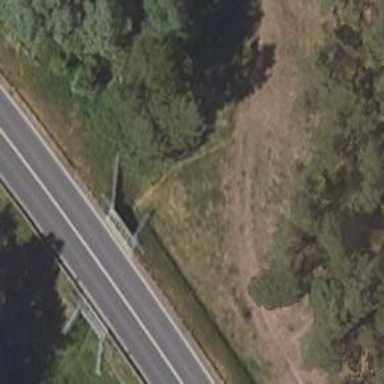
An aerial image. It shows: Gravel path that goes through tunnel.